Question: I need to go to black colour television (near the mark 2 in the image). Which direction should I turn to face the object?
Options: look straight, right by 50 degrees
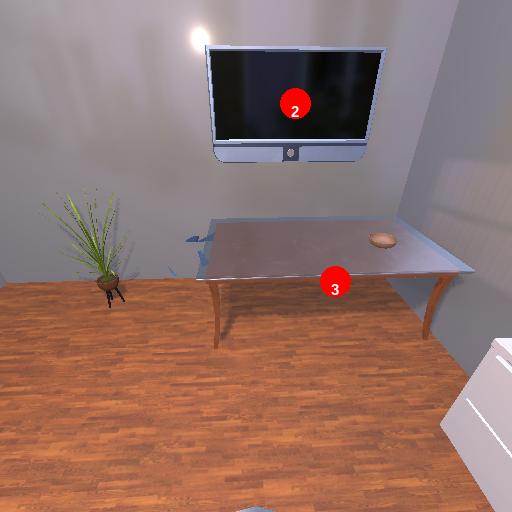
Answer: look straight